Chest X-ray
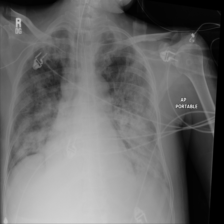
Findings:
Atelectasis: negative
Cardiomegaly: negative
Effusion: negative
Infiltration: positive
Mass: negative
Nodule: negative
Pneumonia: negative
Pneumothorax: negative
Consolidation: positive
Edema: negative
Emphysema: negative
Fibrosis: negative
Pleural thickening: negative
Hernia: negative